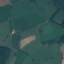
Land use / land cover class: Pasture